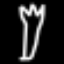
Label: fork